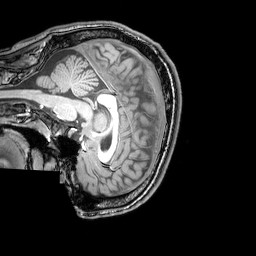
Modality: T1w
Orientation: sagittal
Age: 24
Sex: male
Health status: healthy
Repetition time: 0.081 s
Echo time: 0.037 s